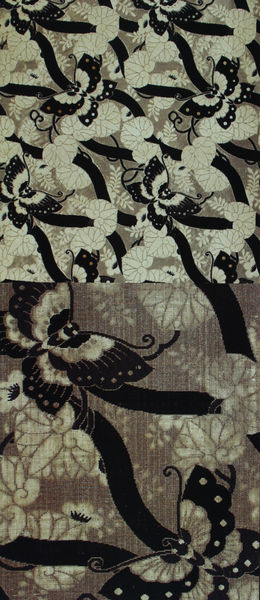
Titel: Stoff "Papillons et Feuilles de Mauve" und Stoff aus Japan
Standort: Paris
Institution: Musée de la Mode et du Textile
Schlagwörter: baum, blätter, flügel, weiß, äste, ausschnitt, blume, blumen, braun, grau, schwarz, blüten, tiere, beige, flächig, muster, ornament, band, figur, stoff, pflanzen, fliegen, ranken, holzschnitt, japan, abstrakt, linien, tapete, detail, dekor, floral, verzierung, streifen, striche, foto, fotografie, punkte, gemustert, fühler, linie, asien, schwarz weiß, asiatisch, schmetterling, chinesisch, china, harmonisch, schmetterlinge, bänder, textil, wandbehang, mittelachse, zweidimensional, escher, unendlich, rapport, stoffmuster, m.c.escher, mitgtelachse